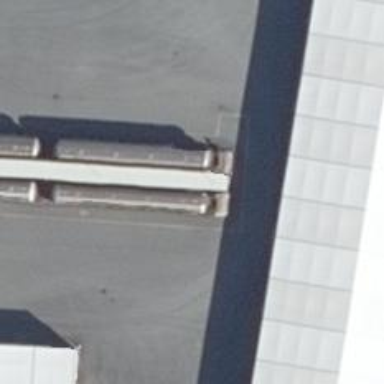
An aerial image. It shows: Rail spur service.